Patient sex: M
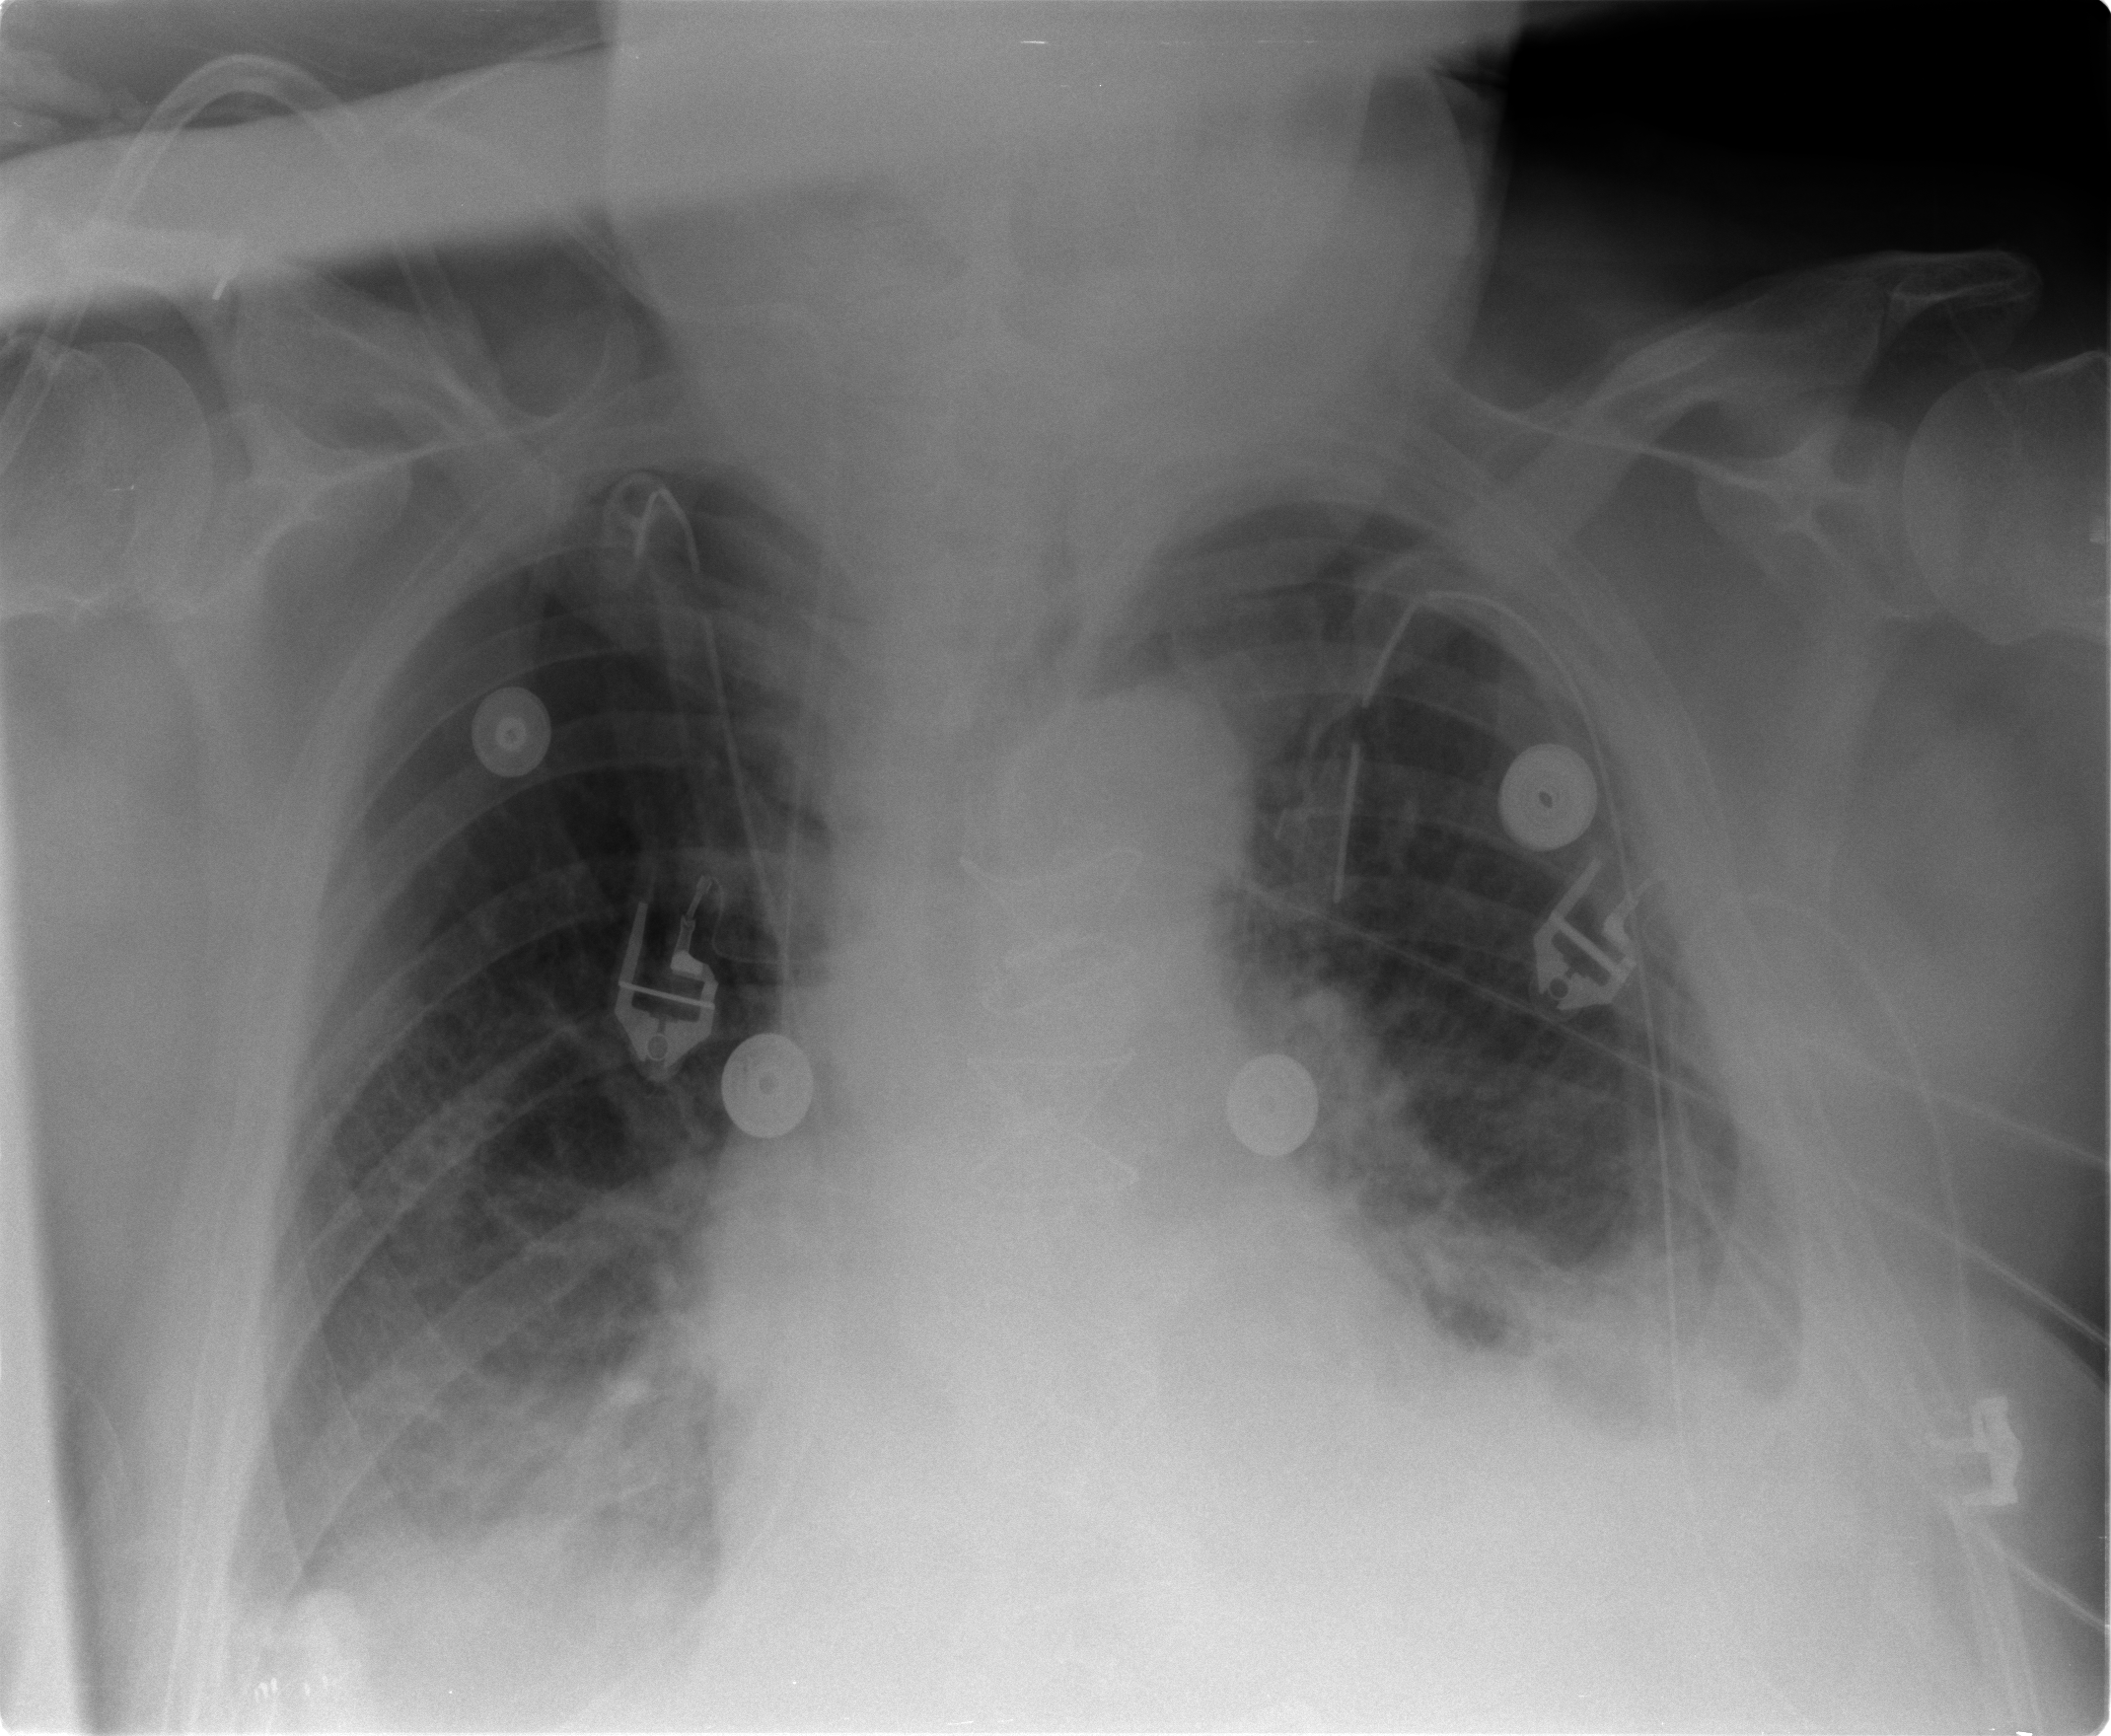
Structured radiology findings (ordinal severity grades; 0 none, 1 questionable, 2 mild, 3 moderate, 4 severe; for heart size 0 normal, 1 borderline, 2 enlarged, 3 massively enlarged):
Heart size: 2
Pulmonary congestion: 2
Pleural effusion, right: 2
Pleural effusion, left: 2
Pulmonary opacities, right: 2
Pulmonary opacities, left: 2
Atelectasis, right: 2
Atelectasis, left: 2